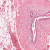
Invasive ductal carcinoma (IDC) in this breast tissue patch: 0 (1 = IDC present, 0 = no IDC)